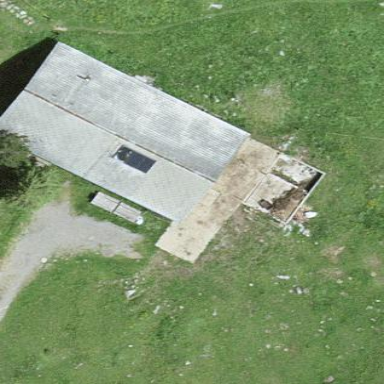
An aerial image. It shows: Gabled roof on farm auxiliary building.